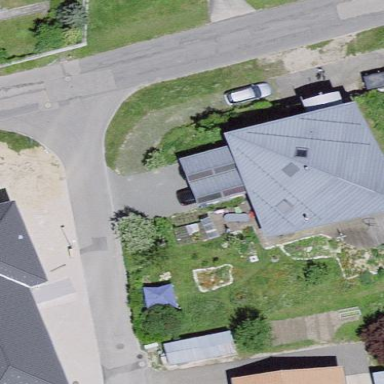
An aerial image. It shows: Residential building.